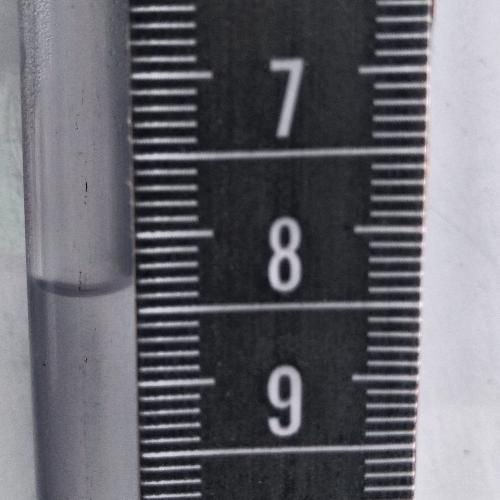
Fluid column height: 8.3 cm